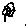
Label: flower